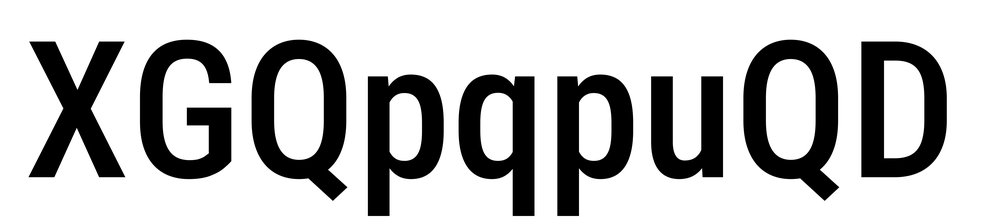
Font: Roboto_Condensed_Medium